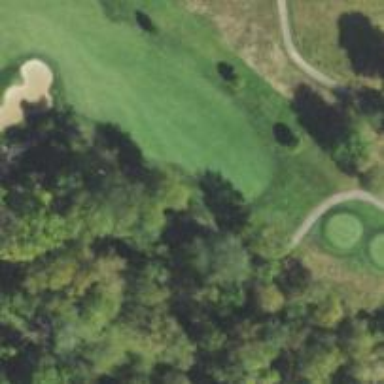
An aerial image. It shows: Path for both road and golf.